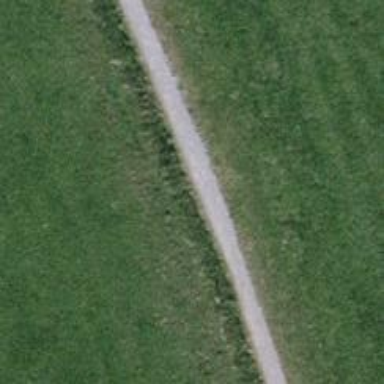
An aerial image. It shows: Compacted footway.